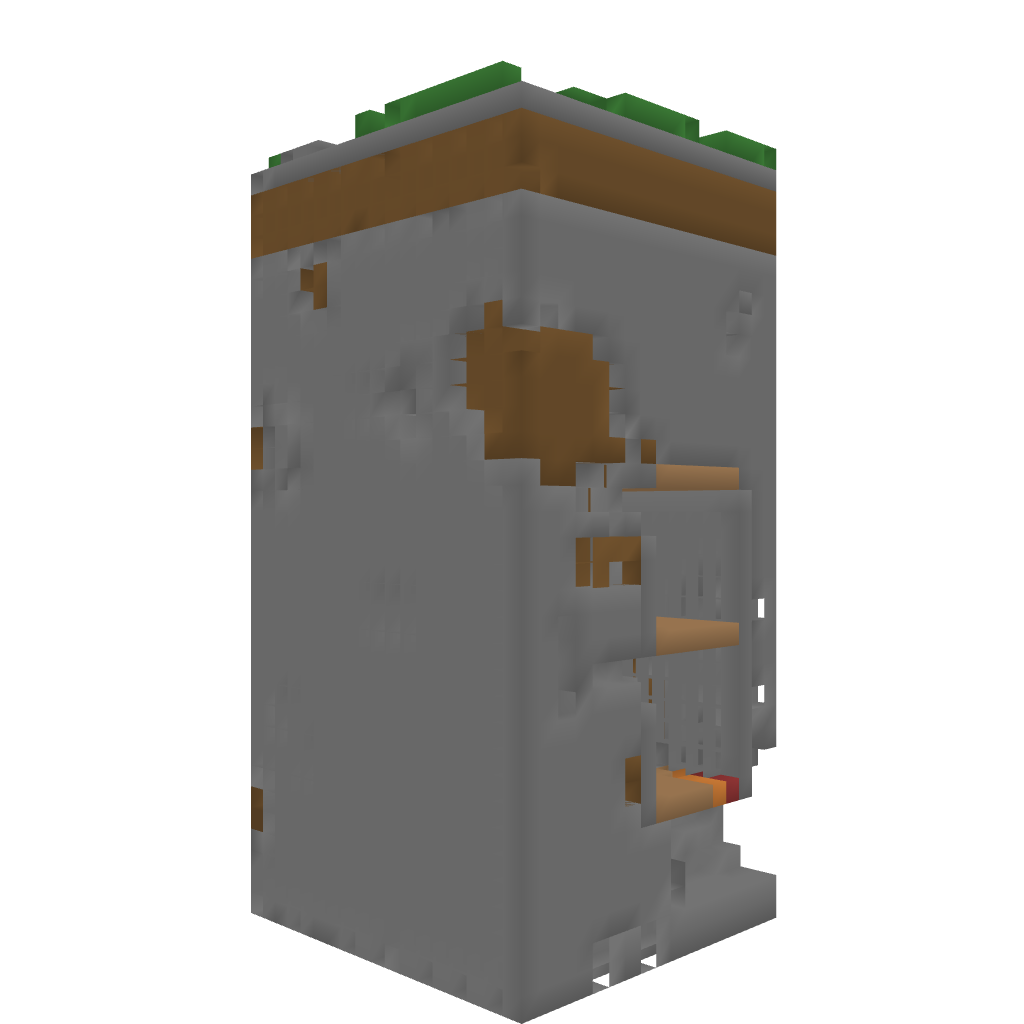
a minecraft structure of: Underground base trash low quality earth